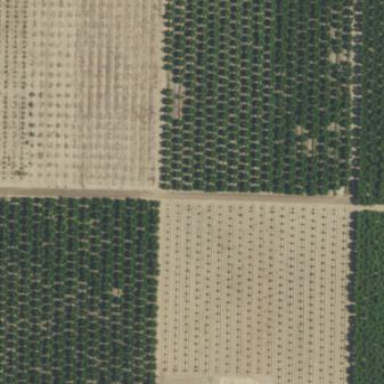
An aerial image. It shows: Orchard planted with peach trees.